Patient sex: M
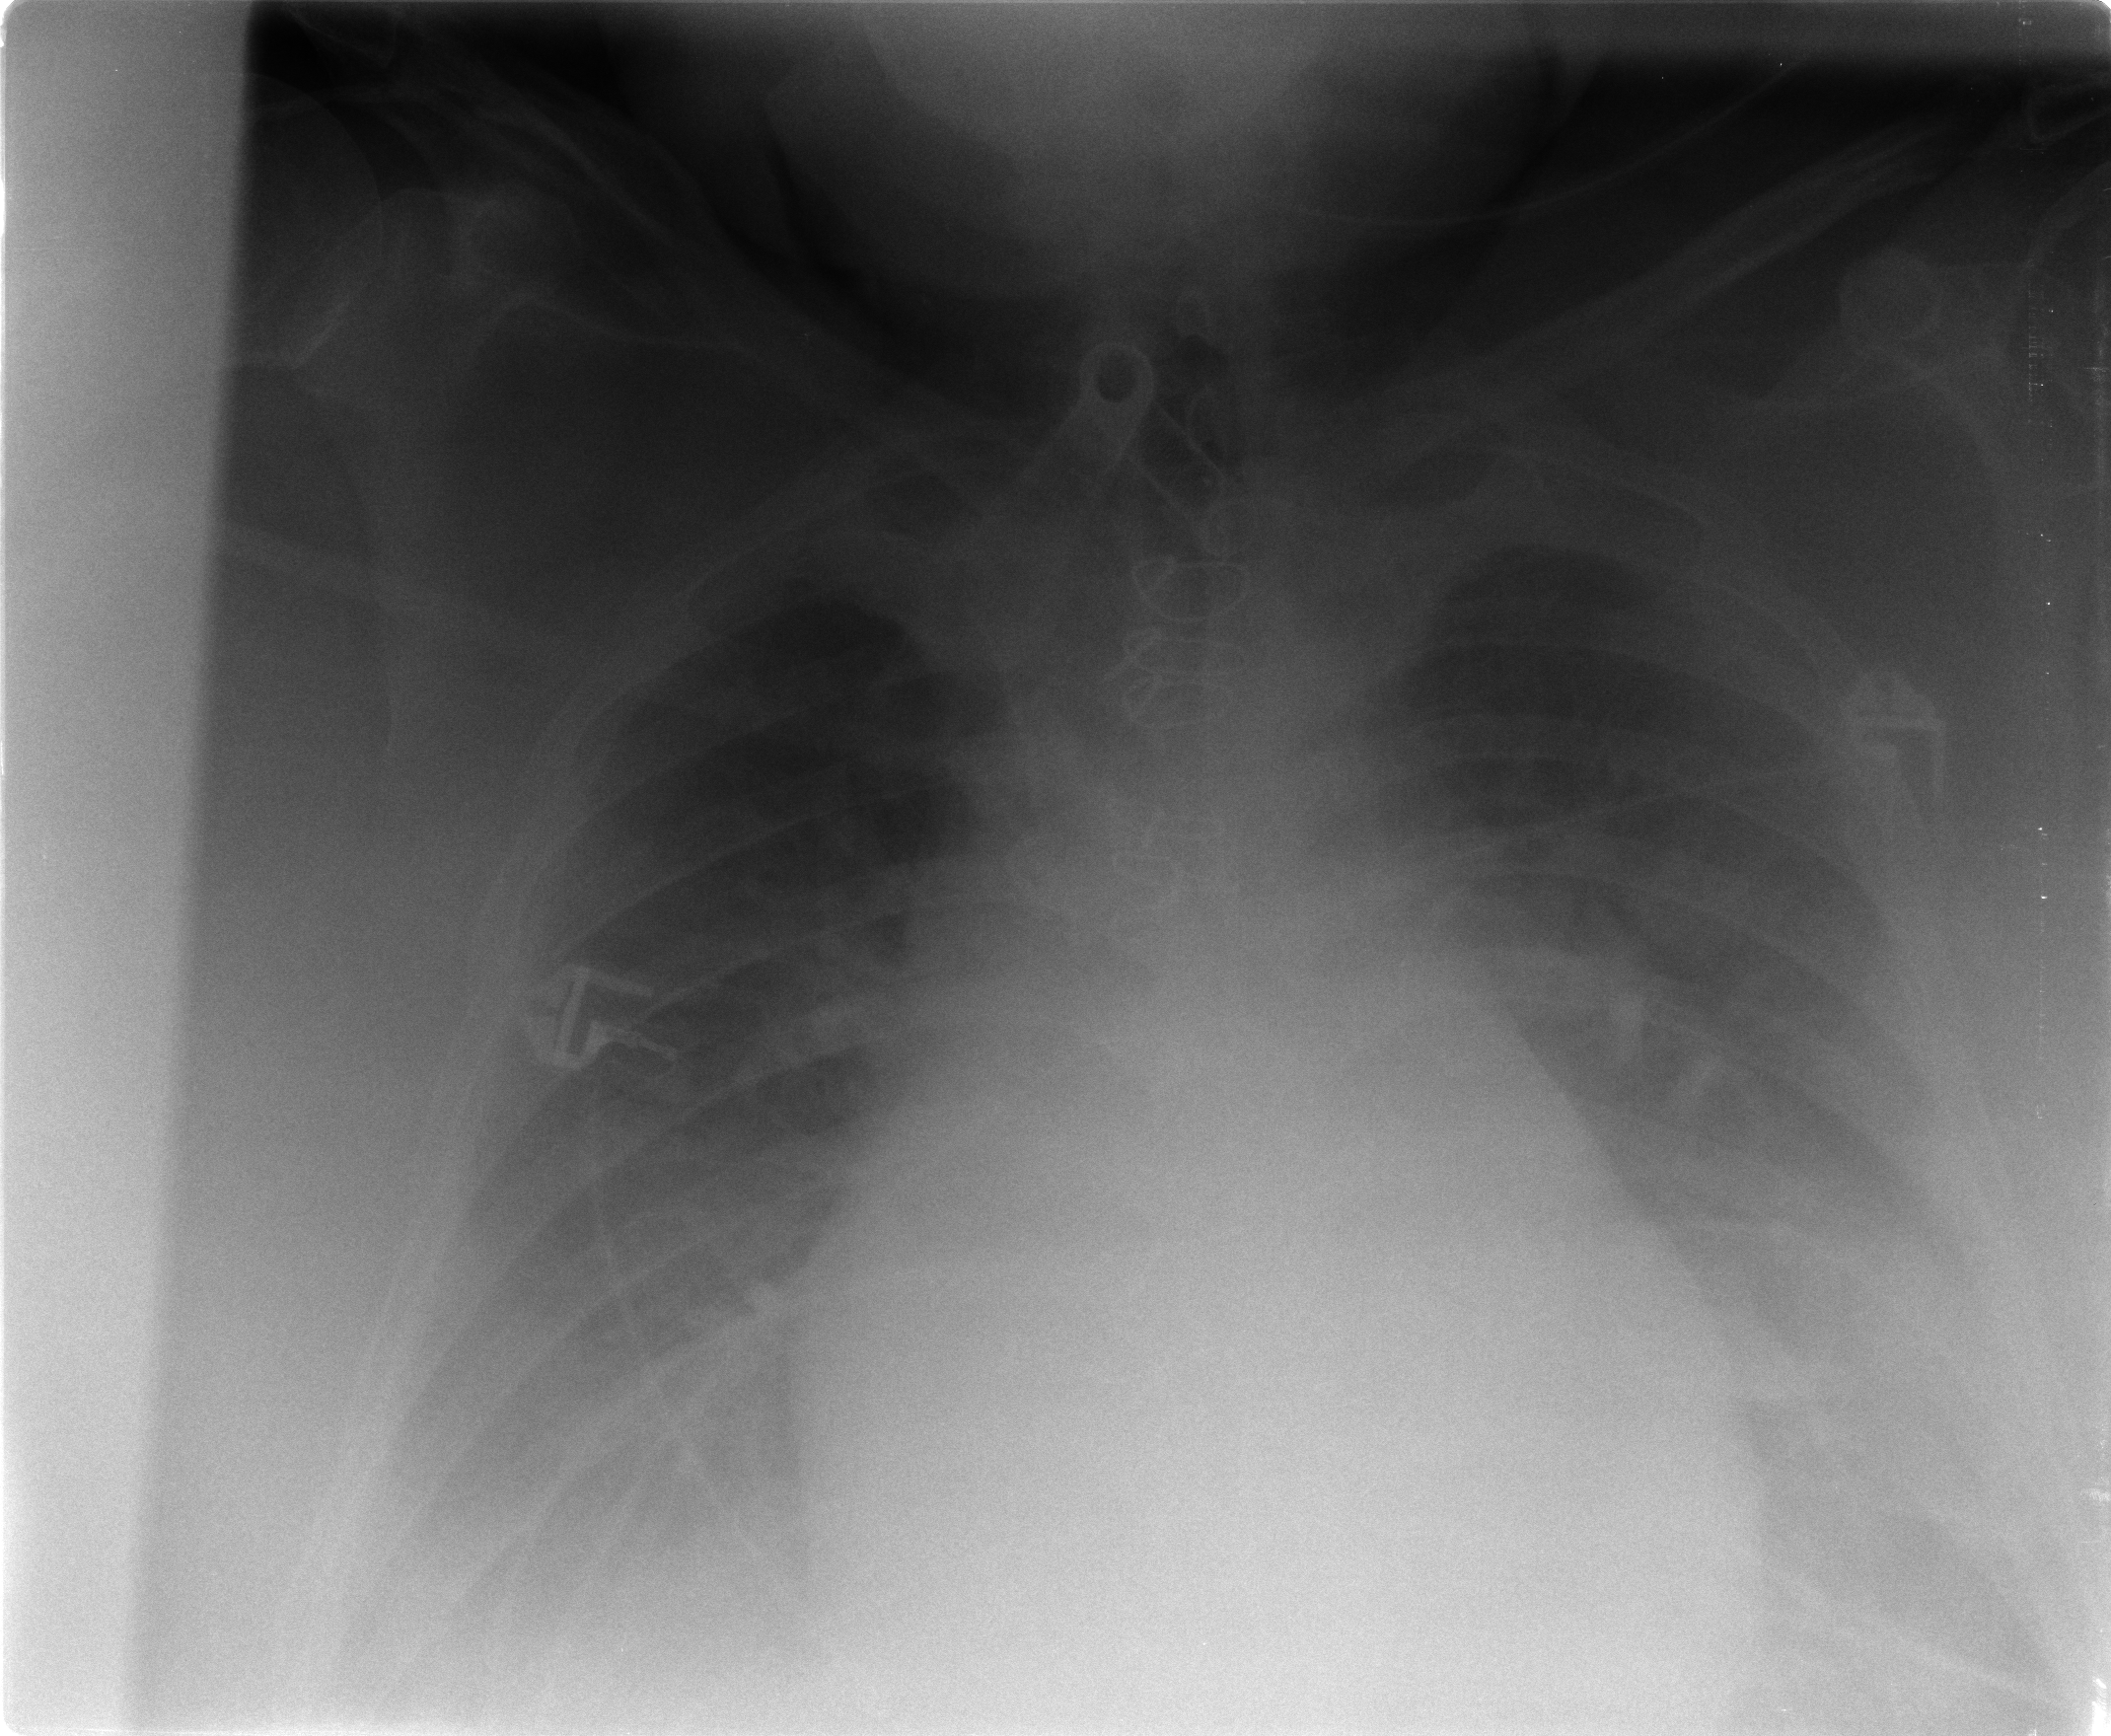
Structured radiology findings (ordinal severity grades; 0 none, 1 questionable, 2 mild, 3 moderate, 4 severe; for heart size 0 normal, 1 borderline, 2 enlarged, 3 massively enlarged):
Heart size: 2
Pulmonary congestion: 1
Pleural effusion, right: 3
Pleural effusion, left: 3
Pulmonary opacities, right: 0
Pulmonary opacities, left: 0
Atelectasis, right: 3
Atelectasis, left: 2